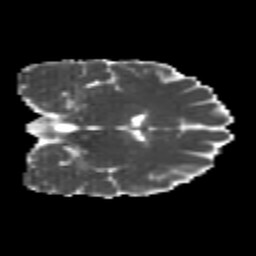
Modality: MD
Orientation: coronal
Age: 22
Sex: male
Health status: healthy
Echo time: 0.074 s